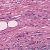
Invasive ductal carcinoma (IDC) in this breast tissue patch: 0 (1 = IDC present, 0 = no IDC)